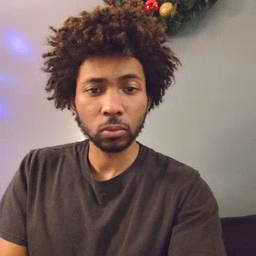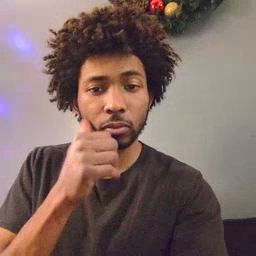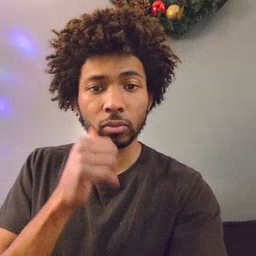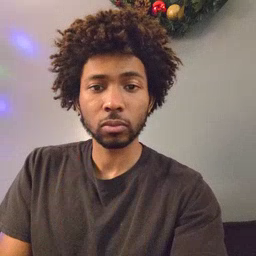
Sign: girl